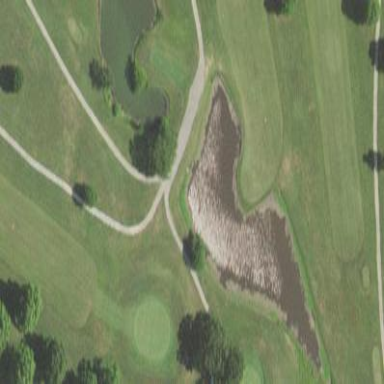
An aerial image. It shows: Scenic view of water hazard on golf course. The natural water feature adds beauty to the landscape.